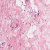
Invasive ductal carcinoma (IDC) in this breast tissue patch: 0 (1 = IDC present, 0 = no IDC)